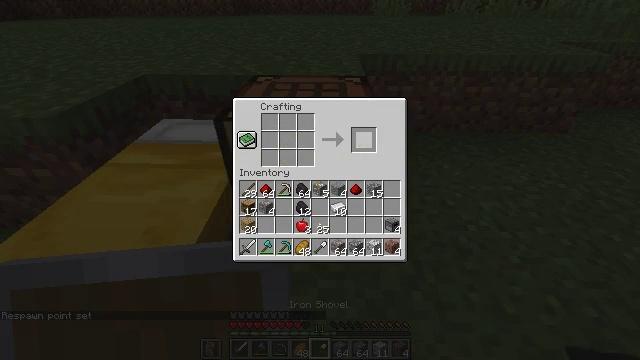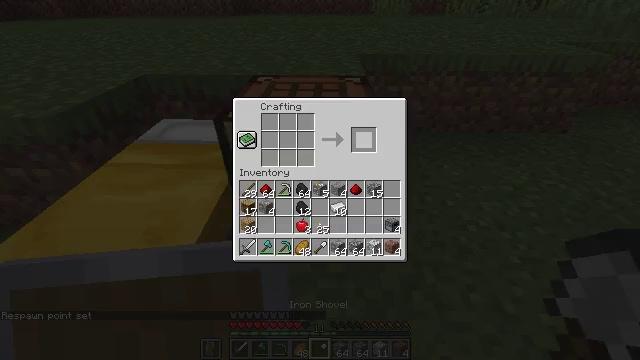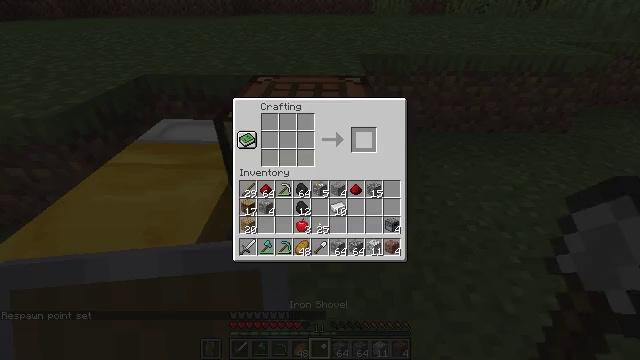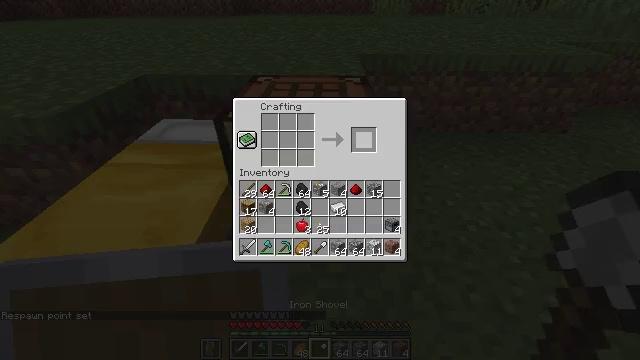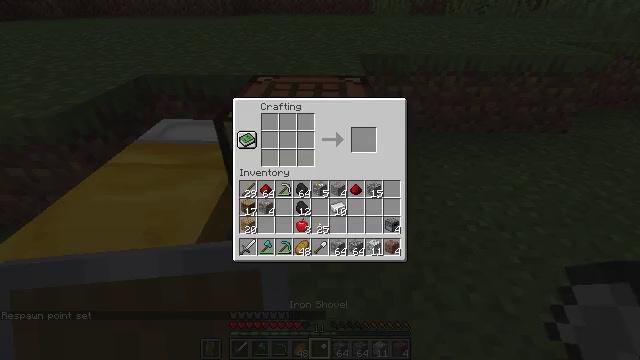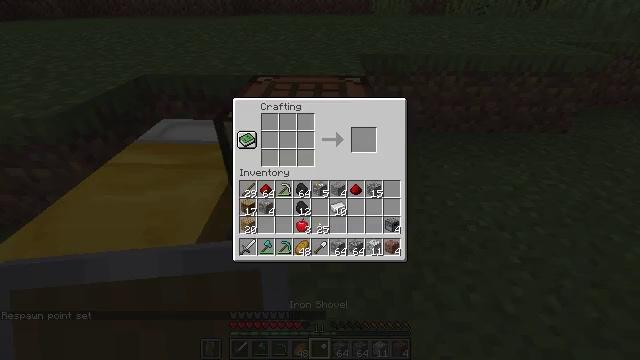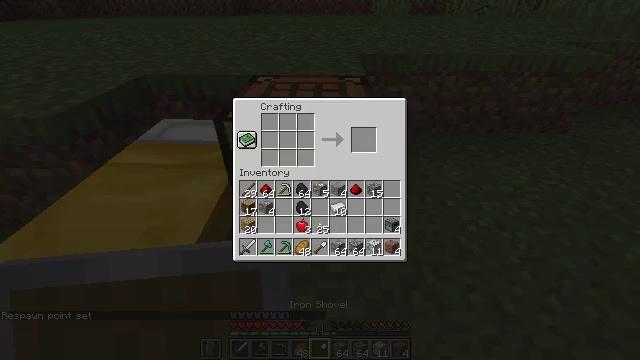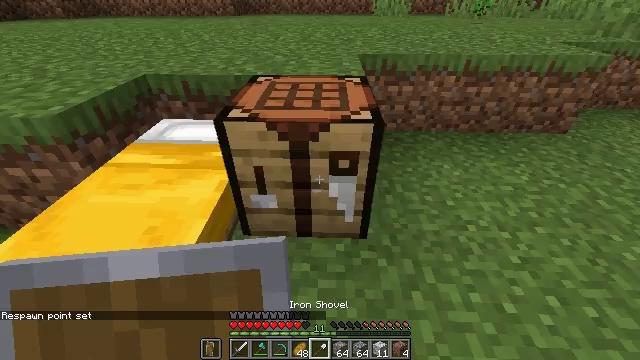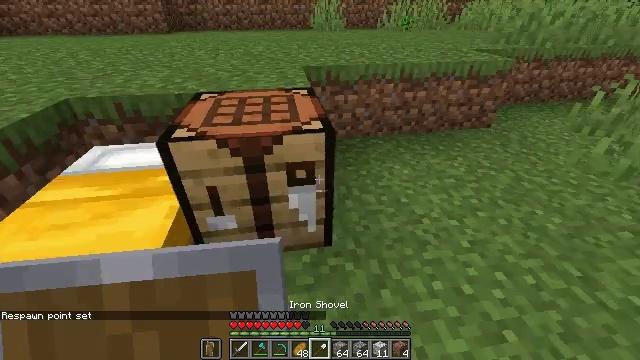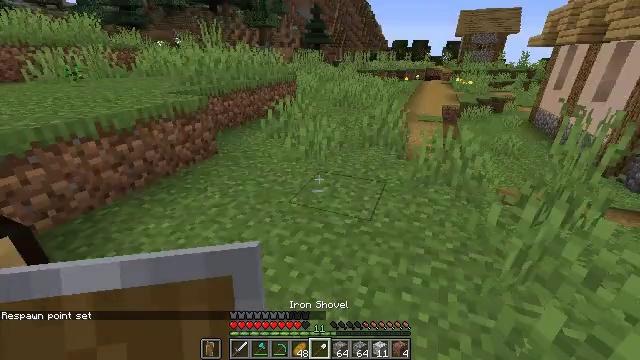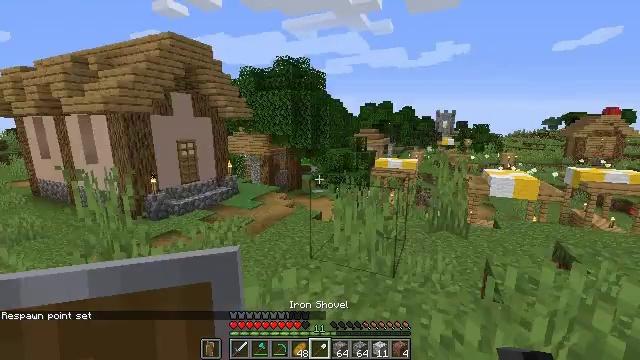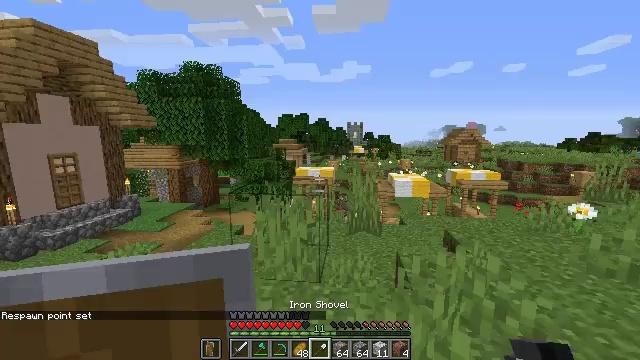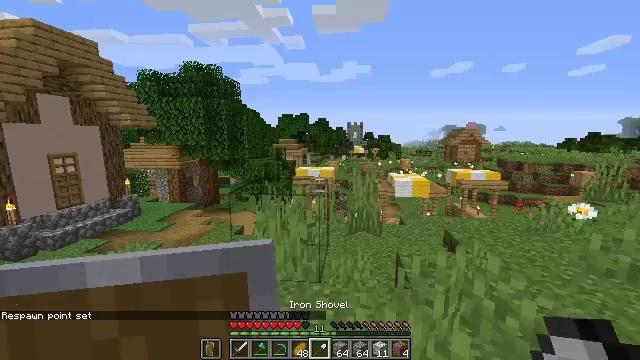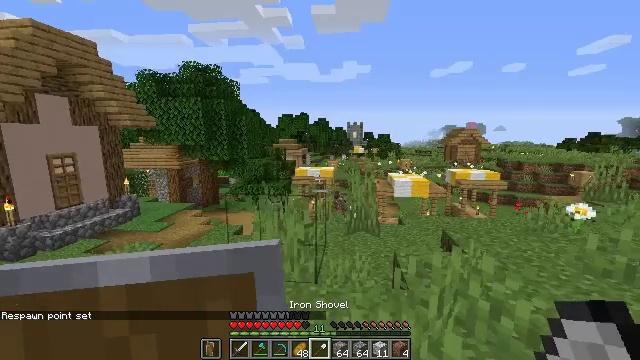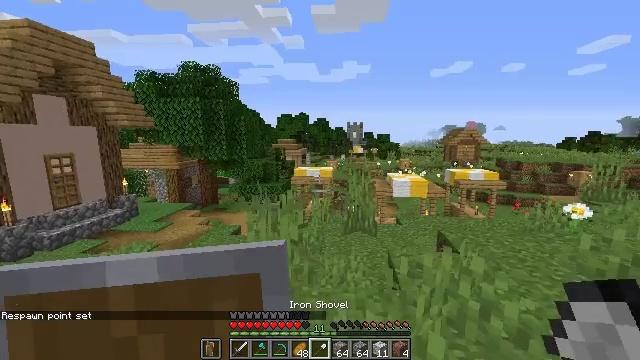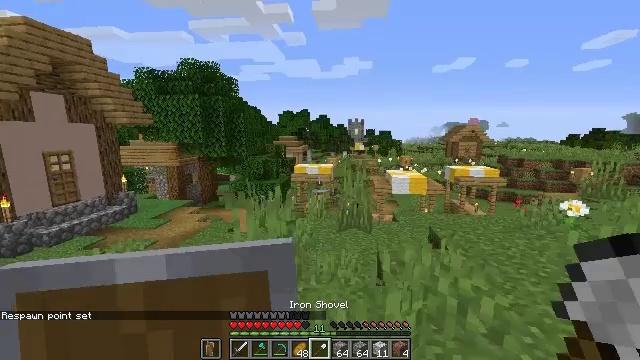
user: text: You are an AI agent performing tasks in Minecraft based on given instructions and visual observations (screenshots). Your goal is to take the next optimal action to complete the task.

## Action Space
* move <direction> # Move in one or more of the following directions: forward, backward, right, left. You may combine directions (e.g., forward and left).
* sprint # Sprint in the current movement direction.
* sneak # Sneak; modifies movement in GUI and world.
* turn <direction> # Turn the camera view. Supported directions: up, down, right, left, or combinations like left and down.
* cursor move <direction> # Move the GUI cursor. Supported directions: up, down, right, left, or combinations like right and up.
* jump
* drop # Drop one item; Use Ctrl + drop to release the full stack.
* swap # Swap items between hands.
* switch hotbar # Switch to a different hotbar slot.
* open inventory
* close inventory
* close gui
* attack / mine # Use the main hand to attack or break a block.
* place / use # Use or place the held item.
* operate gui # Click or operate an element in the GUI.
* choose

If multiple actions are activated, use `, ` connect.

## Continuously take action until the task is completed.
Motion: motion action
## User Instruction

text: Break the blast furnace block.
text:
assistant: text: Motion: sneak, open gui
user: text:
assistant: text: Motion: sneak
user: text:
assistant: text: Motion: no_op
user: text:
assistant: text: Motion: cursor move up
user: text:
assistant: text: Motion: cursor move up
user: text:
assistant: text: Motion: no_op
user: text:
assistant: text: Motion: no_op
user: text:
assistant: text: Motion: turn right and up, close gui
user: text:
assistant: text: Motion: turn right and up, open inventory
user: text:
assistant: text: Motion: turn right and up
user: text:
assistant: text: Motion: turn right and up
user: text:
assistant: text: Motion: no_op
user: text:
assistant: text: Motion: move right
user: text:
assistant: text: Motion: move right
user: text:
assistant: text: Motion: move right
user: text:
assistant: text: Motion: move right
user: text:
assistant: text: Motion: move forward and move right
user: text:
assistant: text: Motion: move forward and move right
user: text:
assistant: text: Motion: move forward and move right
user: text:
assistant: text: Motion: move forward and move right, turn right
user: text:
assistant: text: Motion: move forward and move right, turn right
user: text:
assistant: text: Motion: move forward and move right, turn right and down
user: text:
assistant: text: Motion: move forward and move right, sprint, turn right
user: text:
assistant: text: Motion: move forward, sprint
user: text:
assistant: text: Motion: move forward, sprint, jump
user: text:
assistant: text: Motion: move forward, sprint, jump
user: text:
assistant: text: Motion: move forward, jump
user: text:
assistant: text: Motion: move forward, jump
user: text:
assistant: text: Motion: move forward and move right, jump
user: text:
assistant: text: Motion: move forward and move right, jump